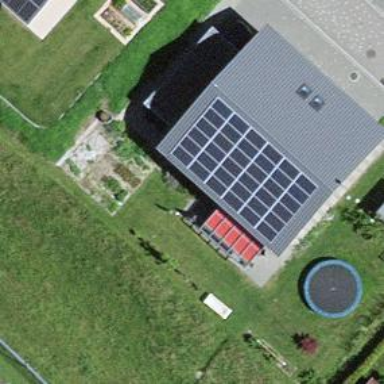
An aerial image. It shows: Solar power generator utilizing photovoltaic technology with solar photovoltaic panels.